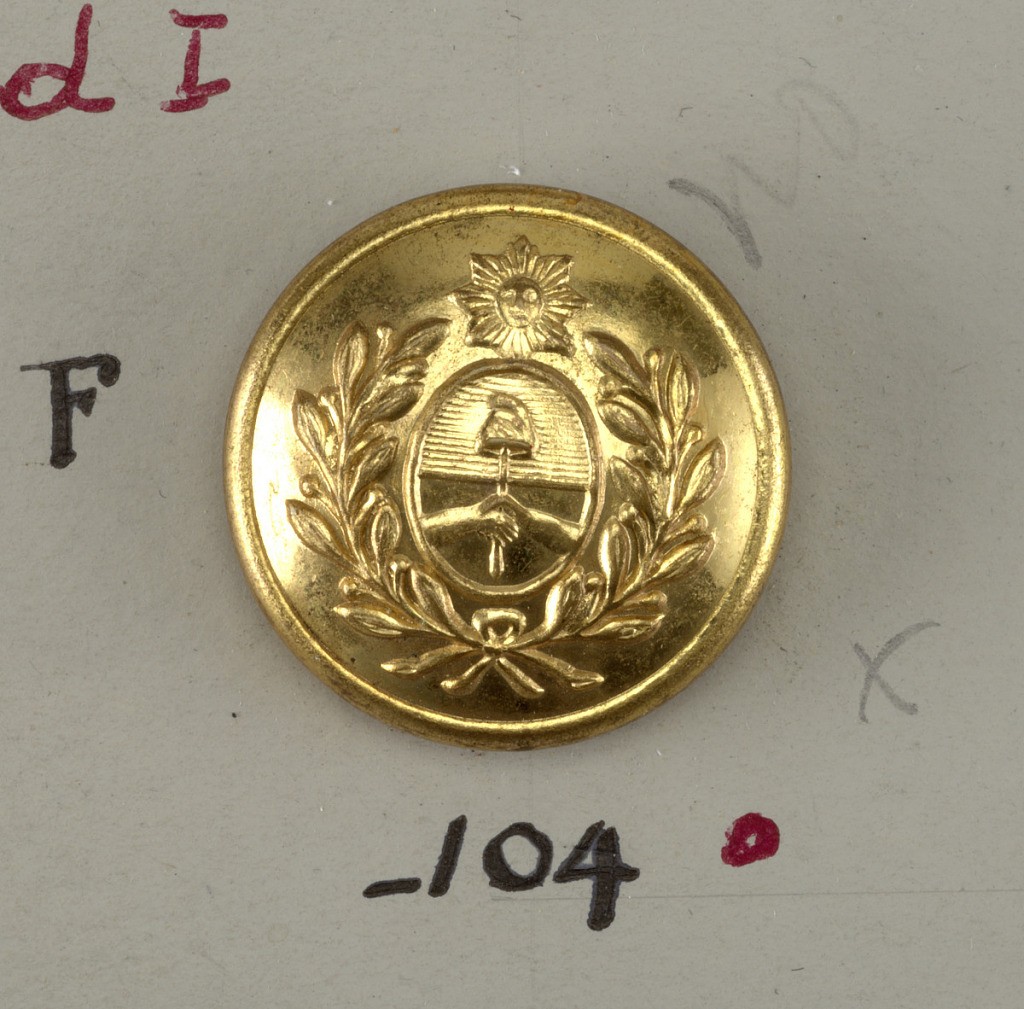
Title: Button
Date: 19th century
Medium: Brass, gold-plated
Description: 1931-59-104: Slightly convex button ornamented by crossed laure...